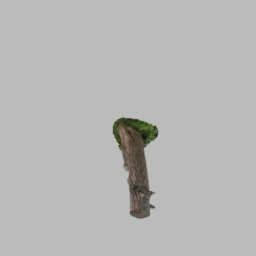
Label: nature